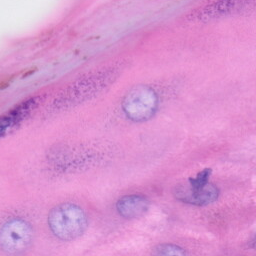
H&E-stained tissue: Skin